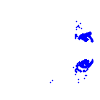
Particle: electron